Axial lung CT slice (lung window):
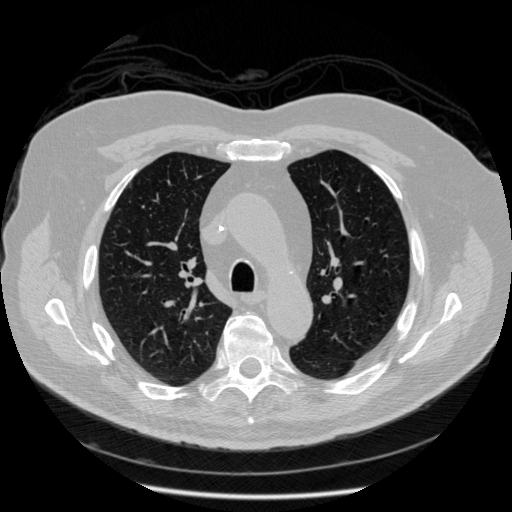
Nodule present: no